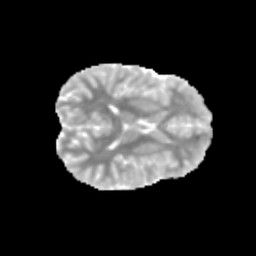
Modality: MD
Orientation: axial
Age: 13
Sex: male
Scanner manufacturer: siemens
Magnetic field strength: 3 T
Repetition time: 3.8 s
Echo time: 0.07 s